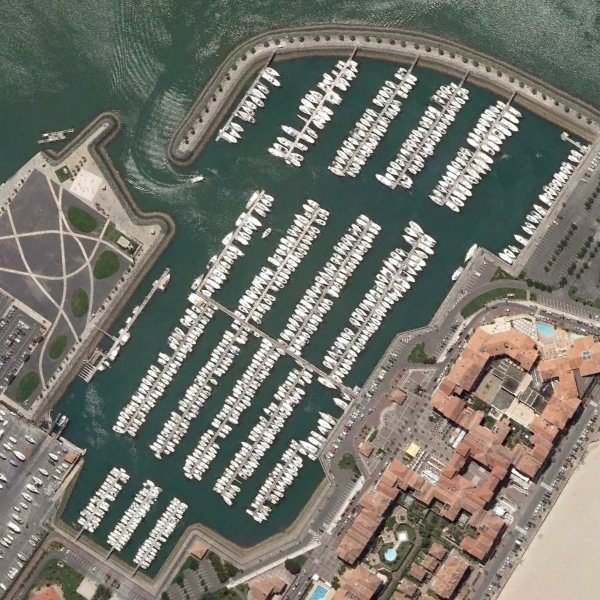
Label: Port